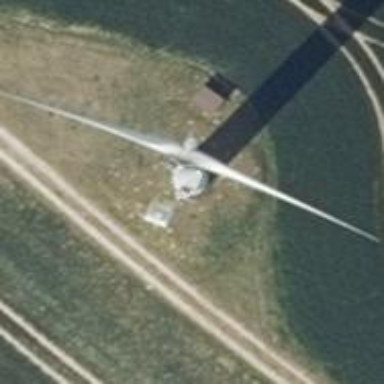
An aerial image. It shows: Wind turbine generating electricity through horizontal axis method. The source of the generator is wind.